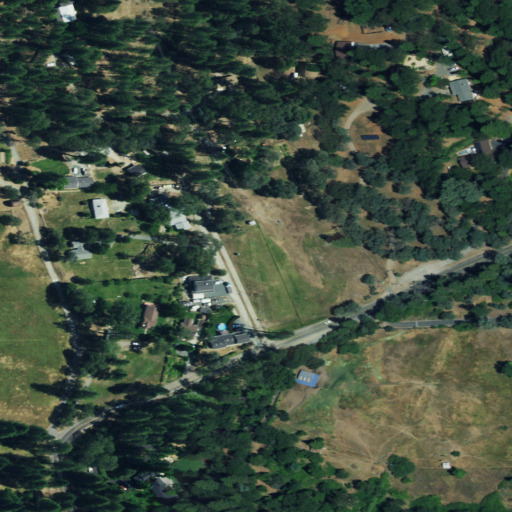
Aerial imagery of plain(s) in California named Randolph Flat containing evergreen forest, open development, grassland, deciduous forest, mixed forest, shrub, and low intensity development